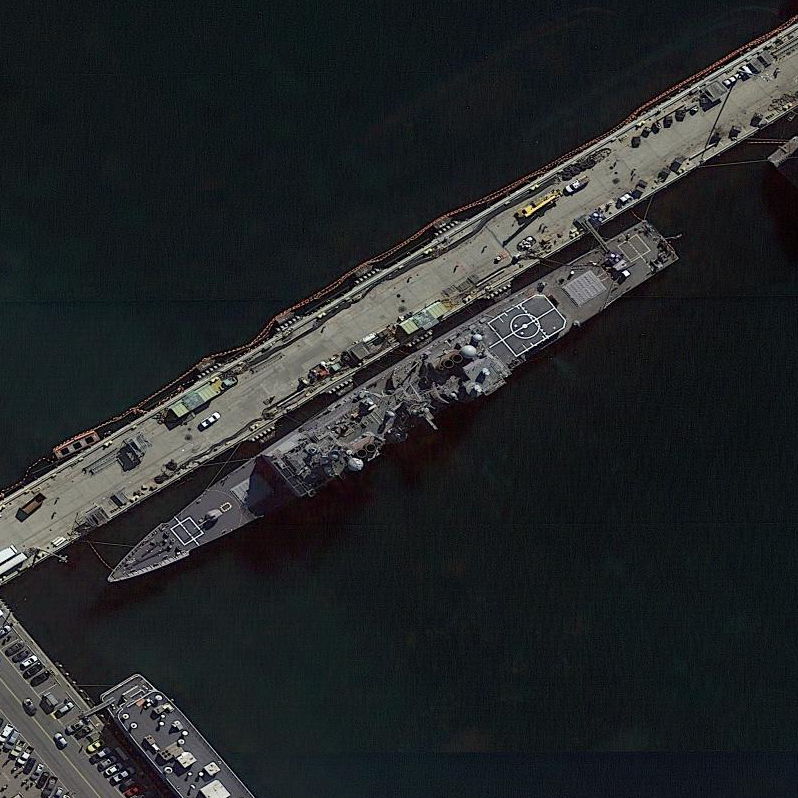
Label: Ticonderoga-class_cruiser